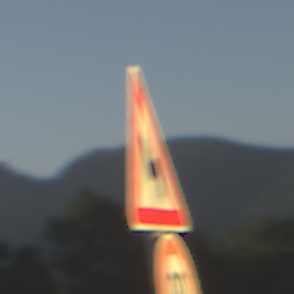
Verkehrszeichen: DoppelkurveZunaechstLinks
Zusatzzeichen unten: Geschwindigkeit90
Umgebung: Outdoor, Nature
Tageszeit: SunriseSunset
Wetter: Clear
Licht: Natural
Jahreszeit: NotSpecified
Kontrast: HighContrast